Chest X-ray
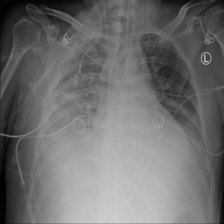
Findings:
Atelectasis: positive
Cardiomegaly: negative
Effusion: positive
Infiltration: positive
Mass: negative
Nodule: negative
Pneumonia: negative
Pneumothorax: negative
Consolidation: negative
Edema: negative
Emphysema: negative
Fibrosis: negative
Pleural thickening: negative
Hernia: negative